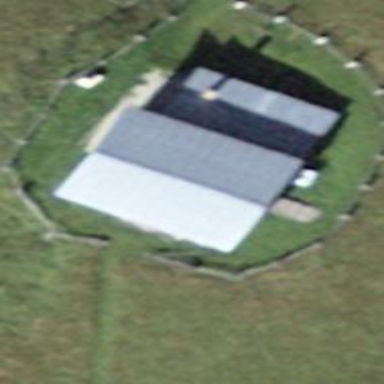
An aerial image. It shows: Shed building.